Question: I'm a so excuse me, I'm still learning and wanting to test stuff.
I want to make a registration form for my website. I don't want to have a 'handler.php' to handle the data set by the form; instead I want it to be saved as 'localStorage' data, so that when a user registers, it isn't saved on my server, but is saved in their 'localStorage'.
Is this possible? If it is not, thank you for telling me.
Here's a visual explanation of what I mean:

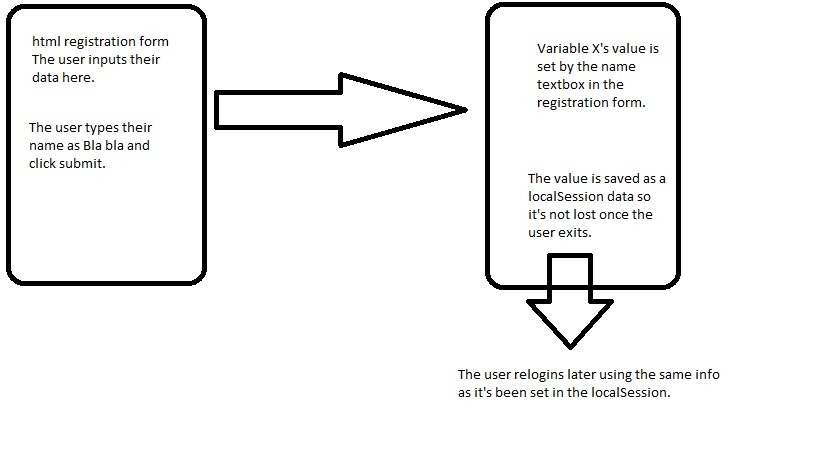
Answer: I don't see the use case, but for learning purposes here's how it can be achieved:
'''
<script>
function welcomeUser() {
// Check if we have a userName stored for this client.
if(localStorage.getItem("userName")) {
// Welcome the user if we do!
alert("Welcome back " + localStorage.getItem("userName"));
}
}
function saveData() {
// Get input values
var userName = document.getElementById('userName').value;
var email = document.getElementById('email').value;
// Save to localStorage
localStorage.setItem("userName", userName);
localStorage.setItem("email", email);
}
// Welcome our user.
welcomeUser();
</script>
<form name="registerForm" action="javascript:void(0)" onsubmit="saveData()">
<input type="text" id="userName">
<input type="email" id="email">
<input type="submit">
</form>
'''
Fiddle: <URL>
Reference: <URL>